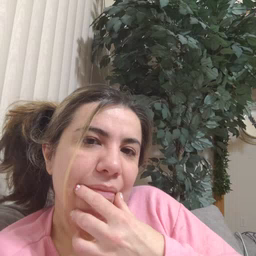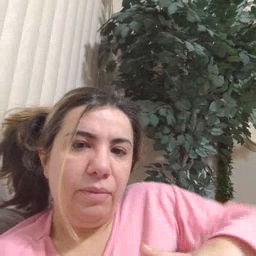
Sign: underwear